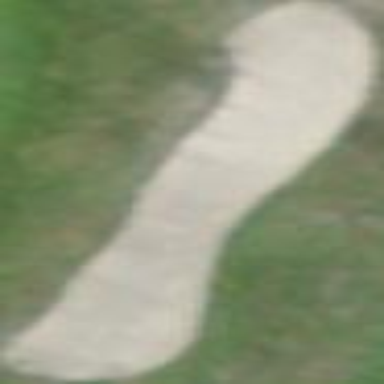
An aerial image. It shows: Golf bunker filled with natural sand.